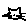
Label: cat